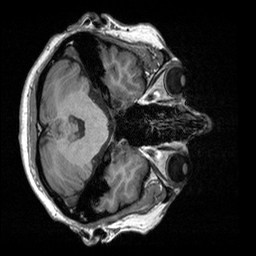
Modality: T1w
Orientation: axial
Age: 56
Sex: male
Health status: healthy
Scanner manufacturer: siemens
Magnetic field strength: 3 T
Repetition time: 2.3 s
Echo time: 0.00303 s